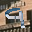
Label: 9